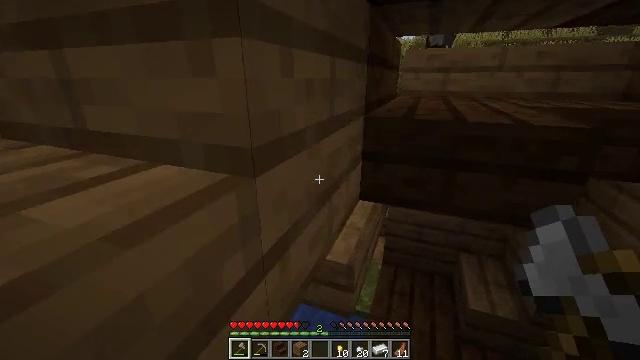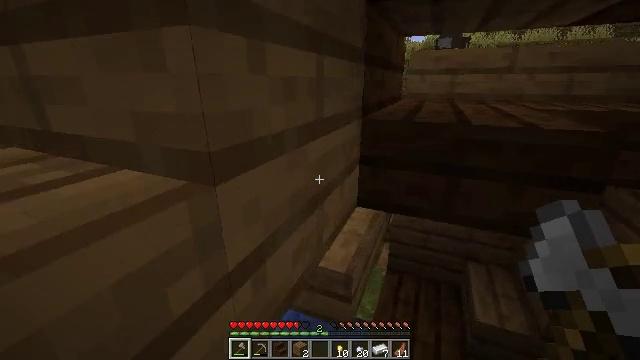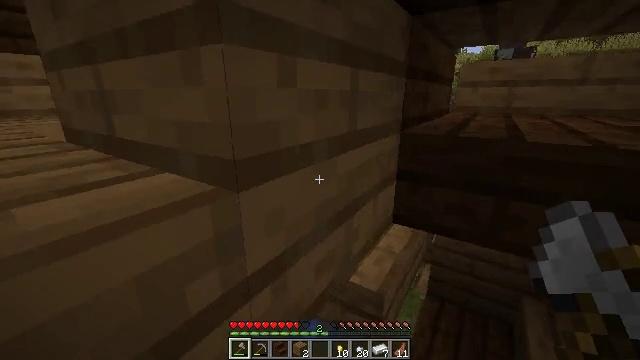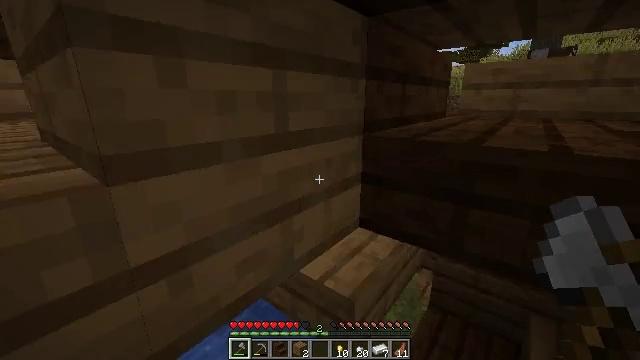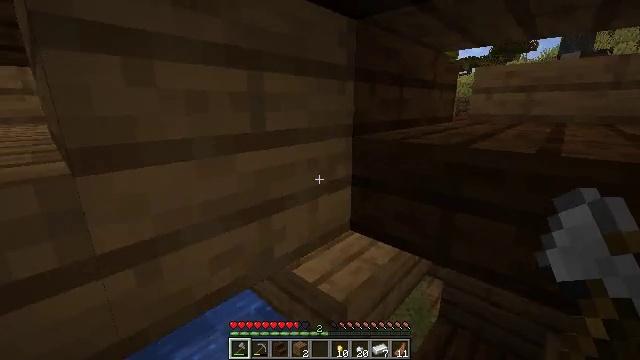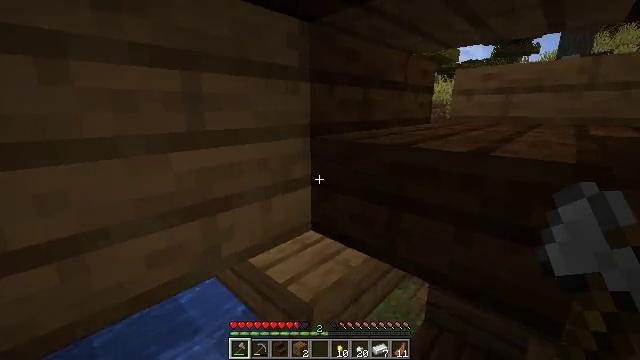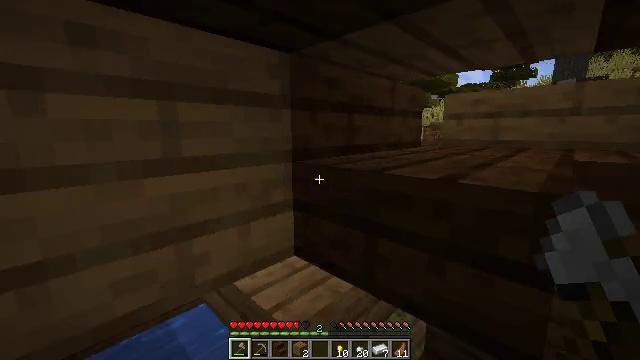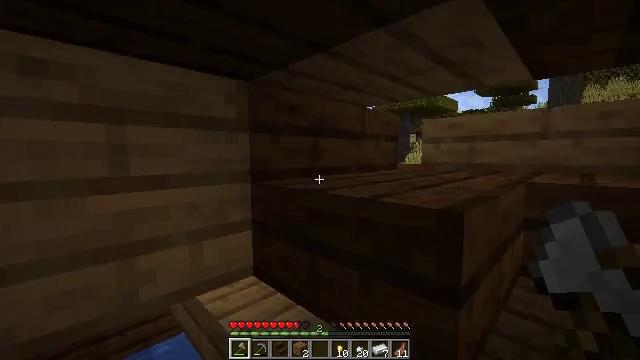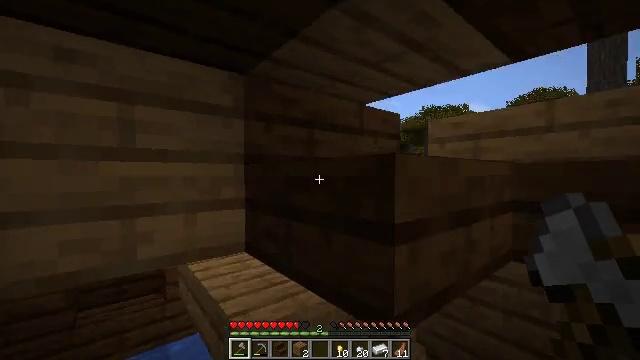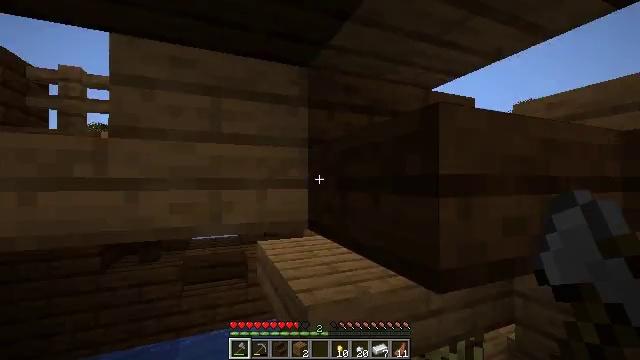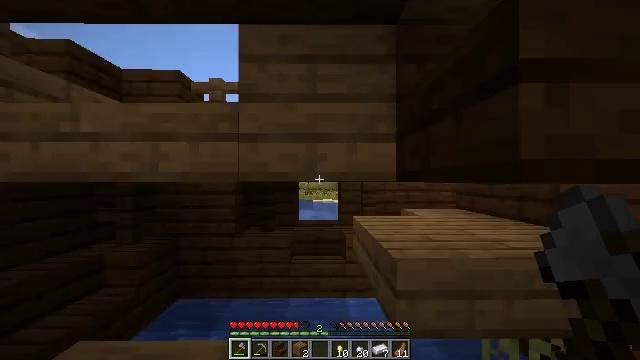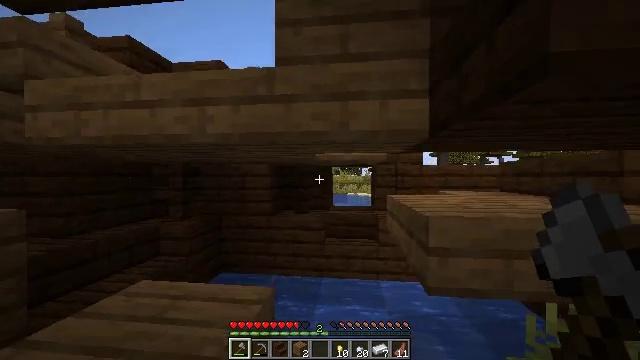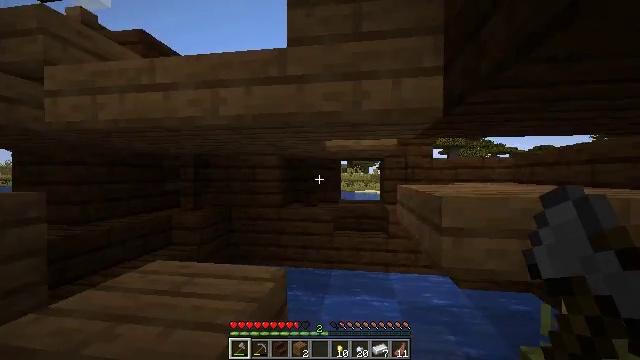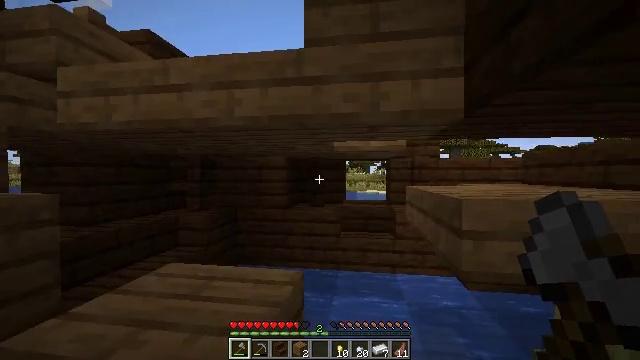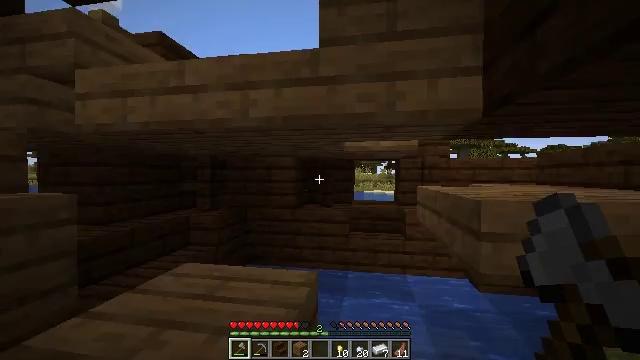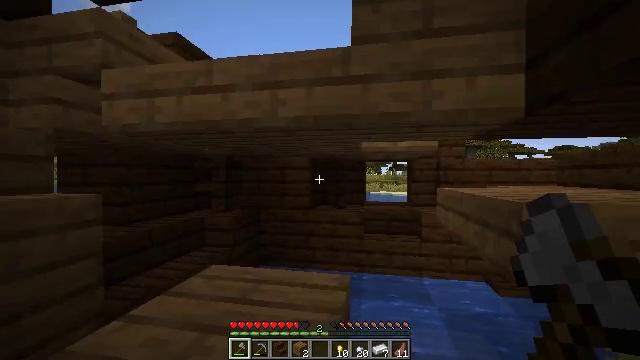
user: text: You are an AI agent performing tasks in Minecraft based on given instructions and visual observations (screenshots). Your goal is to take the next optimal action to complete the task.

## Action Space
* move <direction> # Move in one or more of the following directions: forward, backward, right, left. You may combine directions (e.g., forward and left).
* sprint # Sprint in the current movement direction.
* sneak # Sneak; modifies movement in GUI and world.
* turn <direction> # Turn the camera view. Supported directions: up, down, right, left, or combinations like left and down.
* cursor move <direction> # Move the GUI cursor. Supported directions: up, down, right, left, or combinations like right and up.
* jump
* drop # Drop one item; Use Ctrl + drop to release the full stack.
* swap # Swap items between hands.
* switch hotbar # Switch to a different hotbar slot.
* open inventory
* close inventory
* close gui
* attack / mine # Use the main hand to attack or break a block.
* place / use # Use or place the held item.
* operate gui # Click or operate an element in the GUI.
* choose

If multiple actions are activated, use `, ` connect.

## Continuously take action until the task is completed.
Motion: motion action
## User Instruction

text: Attack the spruce slab to remove it.
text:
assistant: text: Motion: move right, turn left
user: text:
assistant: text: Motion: move right, turn left and up
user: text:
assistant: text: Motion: move right, turn left
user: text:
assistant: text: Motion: move right, turn left and up
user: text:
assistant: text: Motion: move right
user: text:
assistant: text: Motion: move right, turn up
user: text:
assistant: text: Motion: move back and move right, turn left and up
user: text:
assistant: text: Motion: move back and move right, turn left and up
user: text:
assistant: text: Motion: move back and move right, turn left and up
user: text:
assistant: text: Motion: move back and move left, turn left
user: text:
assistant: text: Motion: move back and move left, turn left
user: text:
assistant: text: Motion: move back and move left, turn left
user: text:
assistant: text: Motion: move left
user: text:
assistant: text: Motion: move left, turn left
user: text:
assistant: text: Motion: move left
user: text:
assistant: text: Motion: move forward
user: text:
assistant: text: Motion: move forward, jump
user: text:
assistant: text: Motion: move forward, turn left and down, jump
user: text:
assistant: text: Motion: move forward, turn left and down, jump
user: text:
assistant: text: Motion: move forward, jump
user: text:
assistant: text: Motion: move forward, jump
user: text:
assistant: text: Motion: move forward, turn up
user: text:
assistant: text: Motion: no_op
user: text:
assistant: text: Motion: no_op
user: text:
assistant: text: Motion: no_op
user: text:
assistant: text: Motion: no_op
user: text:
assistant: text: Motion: attack / mine
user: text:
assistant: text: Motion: attack / mine
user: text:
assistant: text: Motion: attack / mine
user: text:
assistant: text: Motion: attack / mine